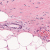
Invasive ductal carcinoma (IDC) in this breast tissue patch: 0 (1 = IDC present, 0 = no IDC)